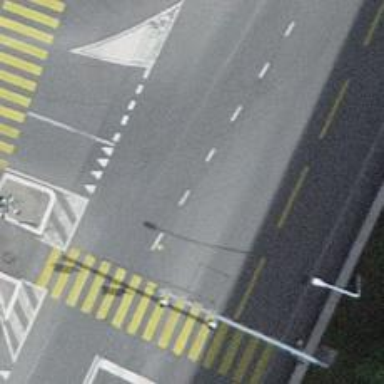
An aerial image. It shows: Road with traffic signals.